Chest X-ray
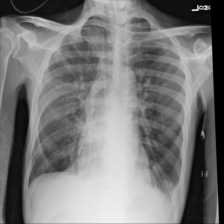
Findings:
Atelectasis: negative
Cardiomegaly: negative
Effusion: negative
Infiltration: negative
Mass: negative
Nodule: negative
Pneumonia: negative
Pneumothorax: negative
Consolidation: negative
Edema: negative
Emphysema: negative
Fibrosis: negative
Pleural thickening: negative
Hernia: negative